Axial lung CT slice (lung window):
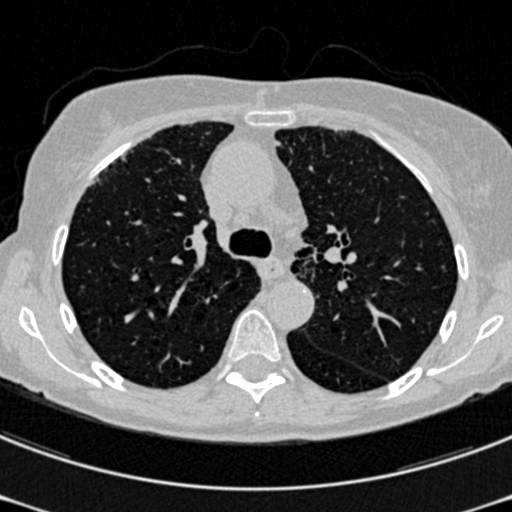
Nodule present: no